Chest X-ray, PA view. Patient: 65 years old, sex M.
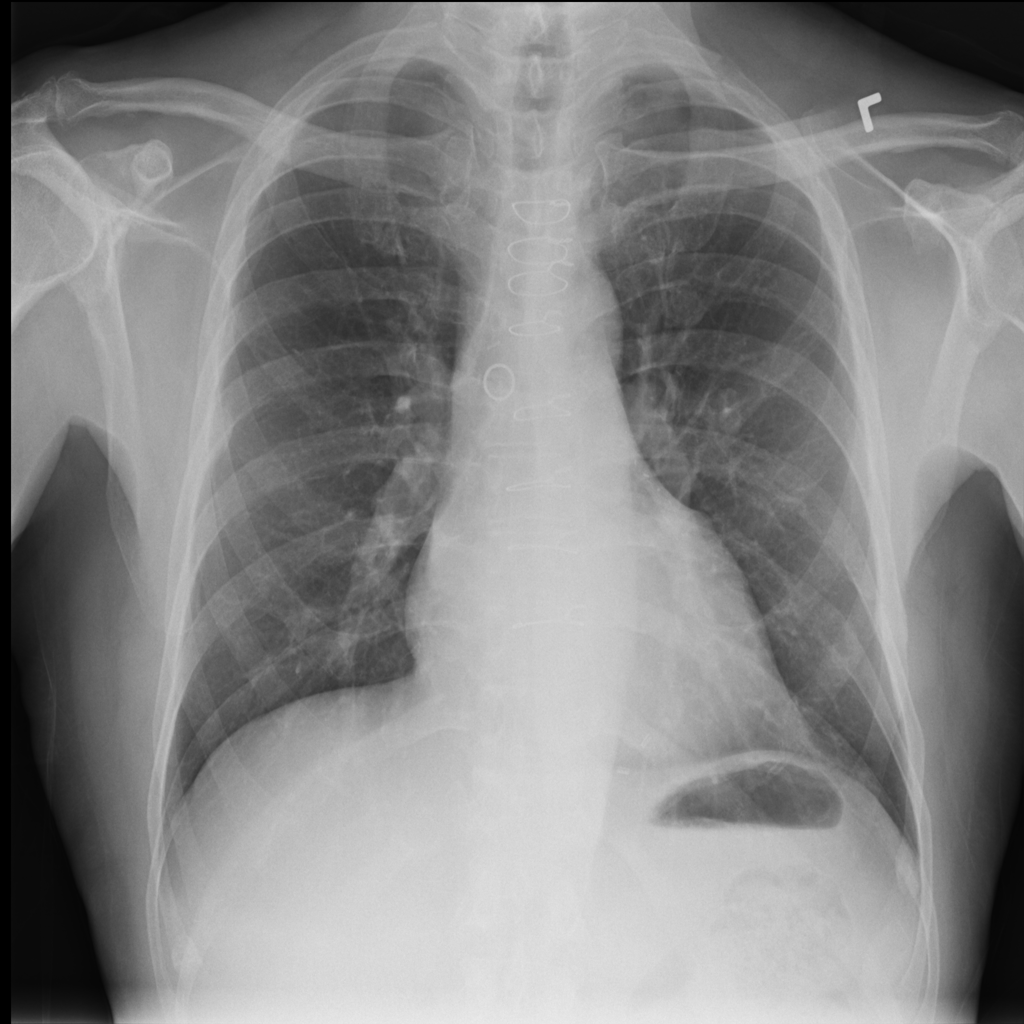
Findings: No Finding